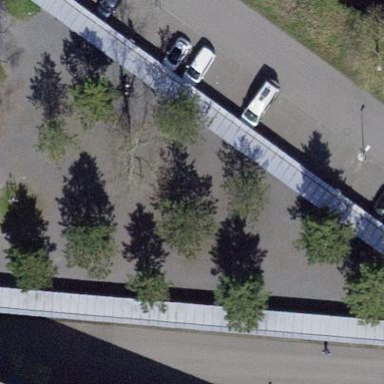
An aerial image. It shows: Bicycle parking facility.